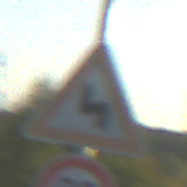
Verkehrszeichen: DoppelkurveZunaechstLinks
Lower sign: Geschwindigkeit80
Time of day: SunriseSunset
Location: Outdoor (RoadRail)
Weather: Clear
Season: NotSpecified
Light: Natural